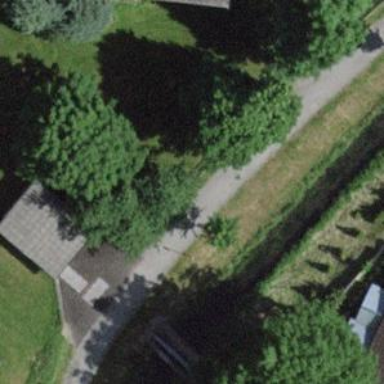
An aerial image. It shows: Footway with surface of pebblestone.